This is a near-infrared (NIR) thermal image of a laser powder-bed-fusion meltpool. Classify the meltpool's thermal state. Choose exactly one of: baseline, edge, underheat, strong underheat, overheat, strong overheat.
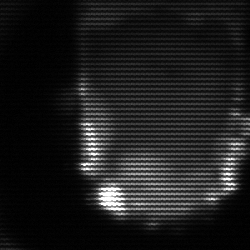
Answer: baseline